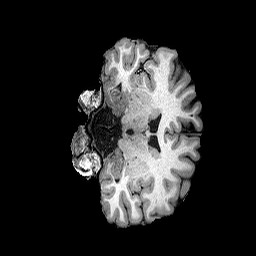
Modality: T1w
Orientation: coronal
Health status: healthy